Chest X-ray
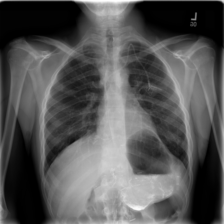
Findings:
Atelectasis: negative
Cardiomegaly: negative
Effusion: negative
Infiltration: negative
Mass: negative
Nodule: negative
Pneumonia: negative
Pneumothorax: negative
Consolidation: negative
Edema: negative
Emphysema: negative
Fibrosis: negative
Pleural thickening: negative
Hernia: negative